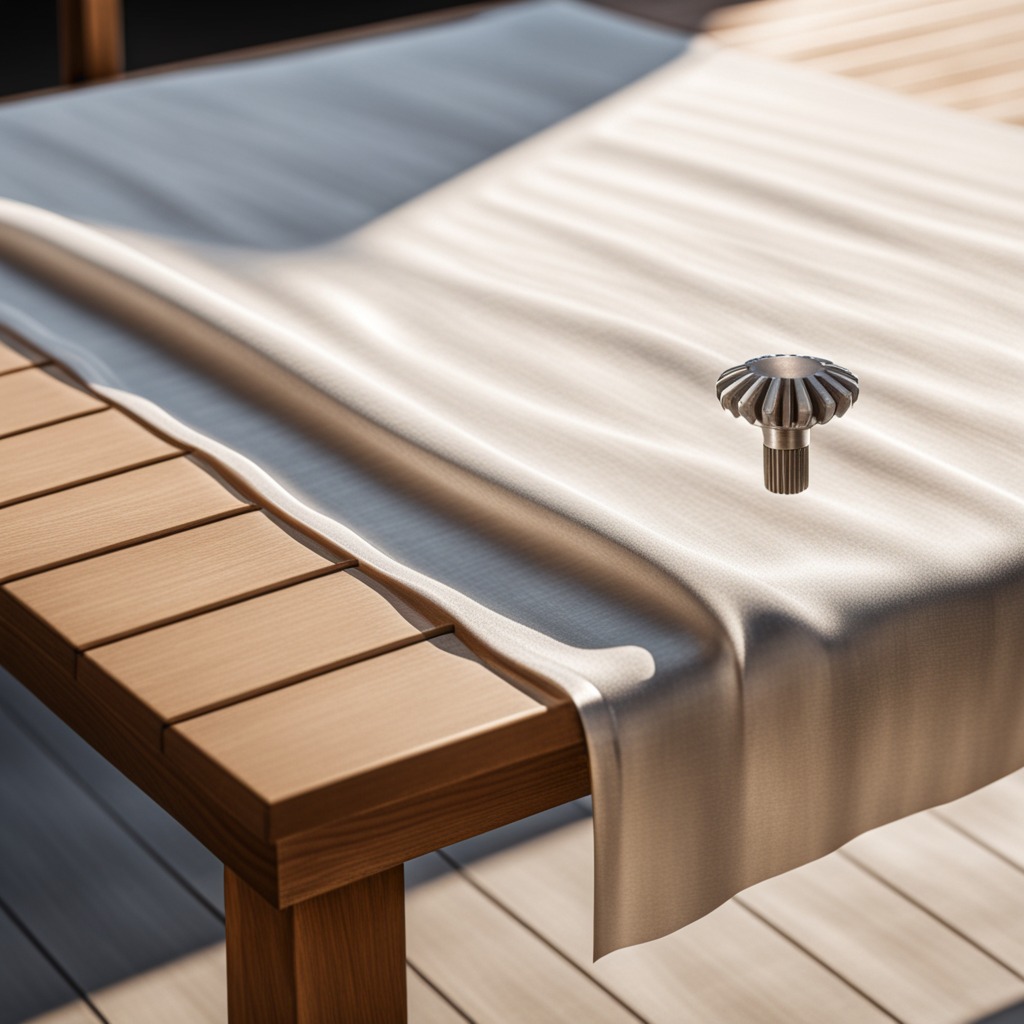
A steel gear with teeth is lying on the wooden table in an outdoor workshop during daytime bright natural light soft shadows worn but beneath the cloth.